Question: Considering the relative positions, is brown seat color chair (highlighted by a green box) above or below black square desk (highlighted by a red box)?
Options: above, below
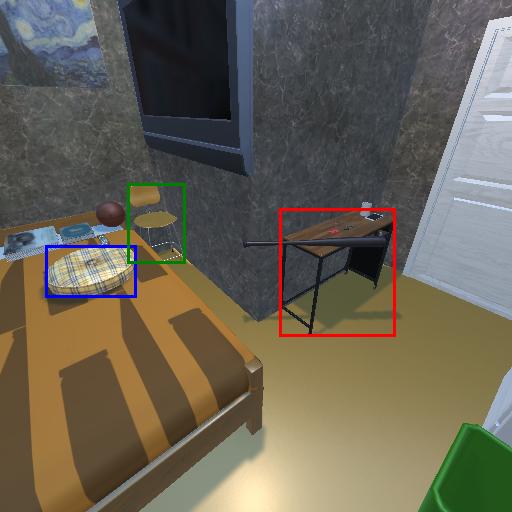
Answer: above